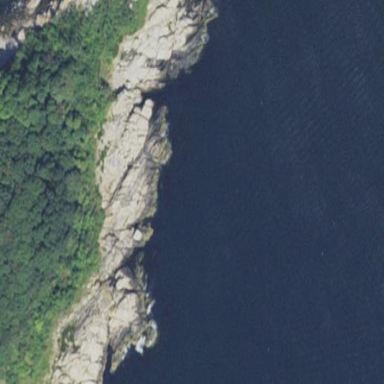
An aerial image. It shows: Rocky area where the tidal waters flow in.